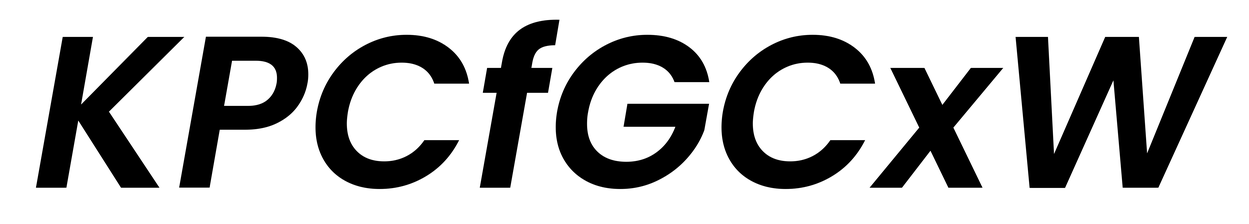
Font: Poppins-SemiBoldItalic